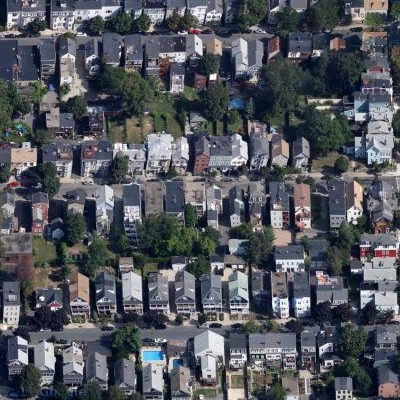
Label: Resident